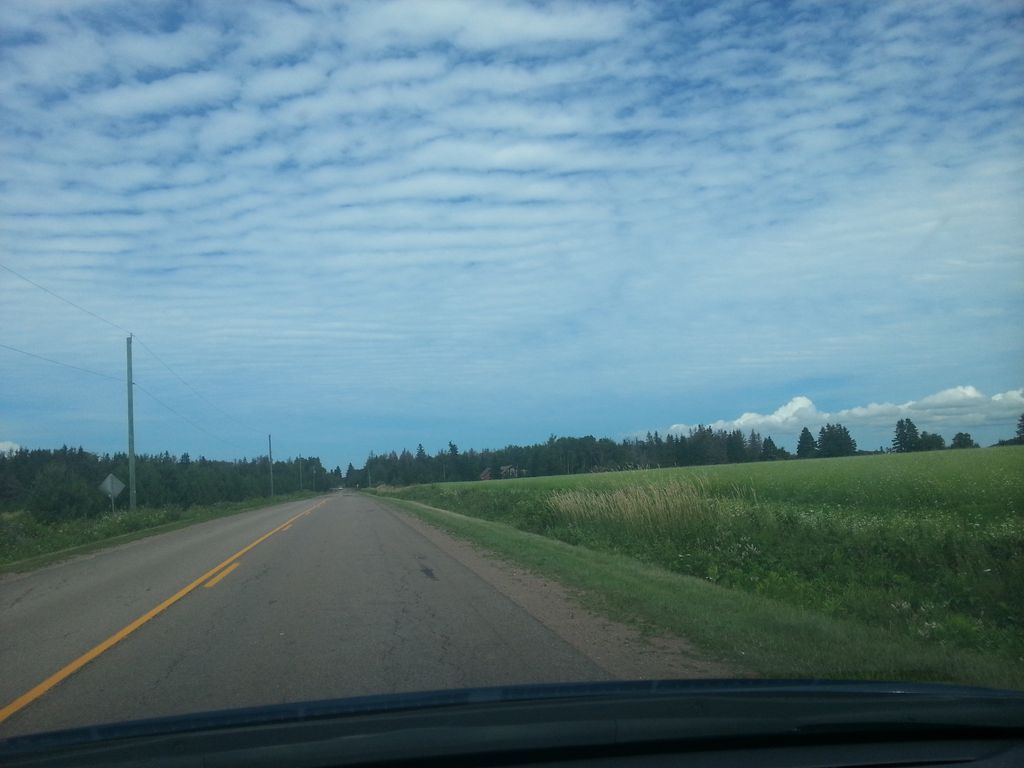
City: charlottetown